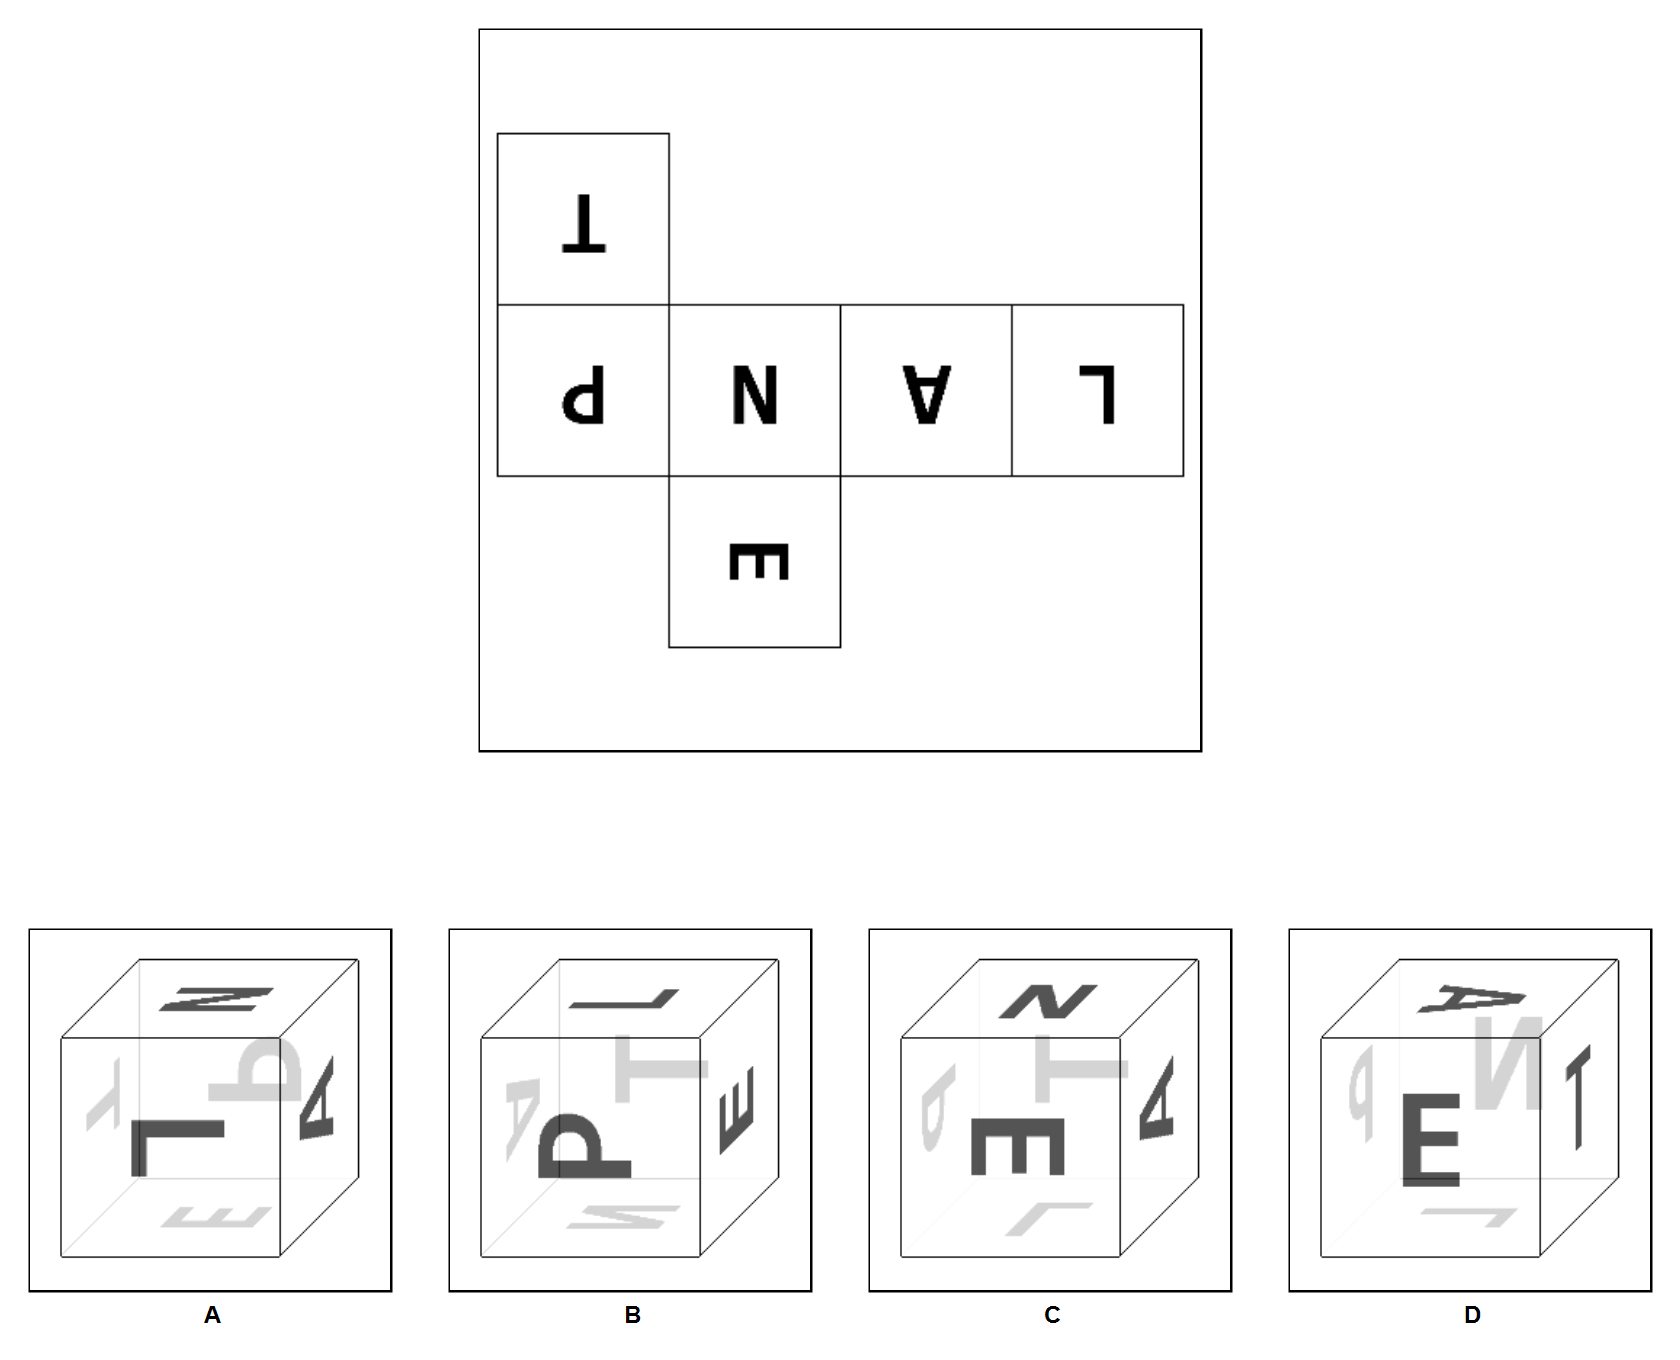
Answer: C